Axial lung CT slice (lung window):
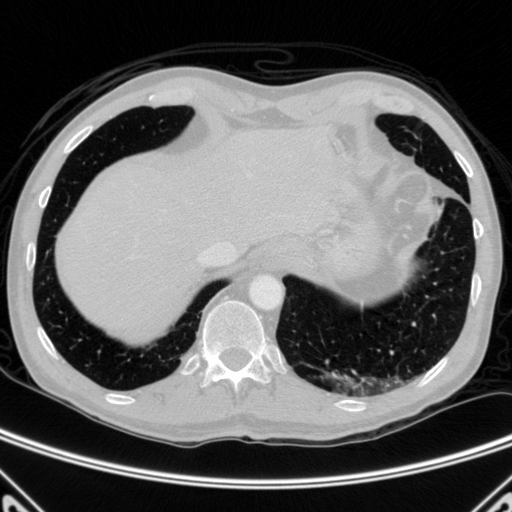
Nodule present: no